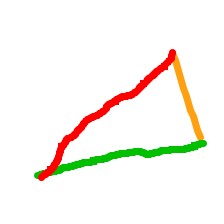
Shape: triangle